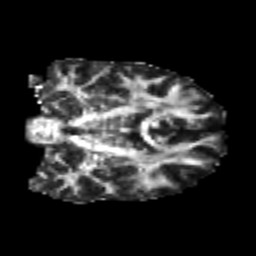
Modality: FA
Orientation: coronal
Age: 24
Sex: male
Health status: healthy
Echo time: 0.074 s